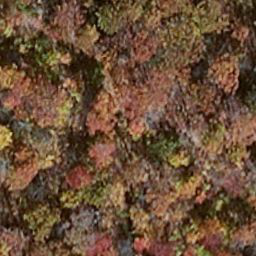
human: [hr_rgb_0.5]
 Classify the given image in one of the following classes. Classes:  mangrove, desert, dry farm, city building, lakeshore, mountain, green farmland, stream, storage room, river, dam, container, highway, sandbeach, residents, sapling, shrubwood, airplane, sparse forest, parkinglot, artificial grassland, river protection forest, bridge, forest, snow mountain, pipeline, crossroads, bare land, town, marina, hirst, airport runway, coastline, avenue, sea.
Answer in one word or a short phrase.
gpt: mangrove